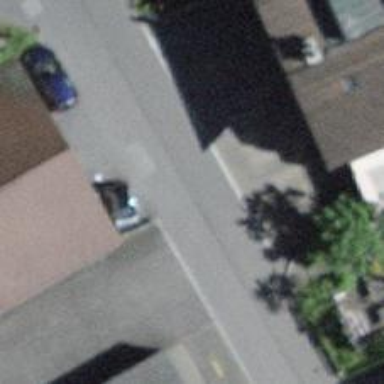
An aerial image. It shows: Residential road with asphalt surface and no sidewalks.